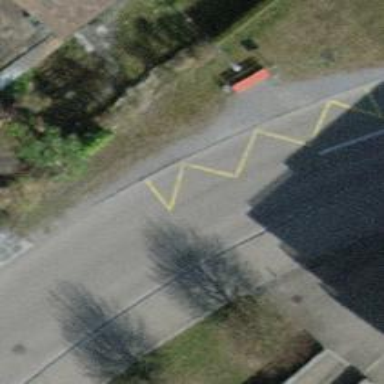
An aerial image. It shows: Bus stop with platform for public transport.